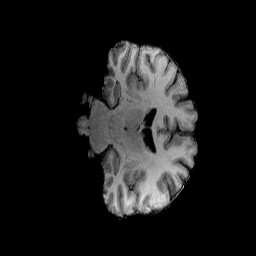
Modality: T1w
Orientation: coronal
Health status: healthy